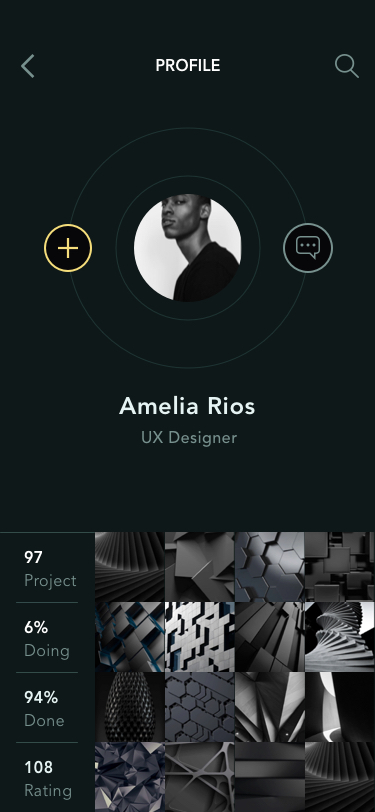
Text in this UI design:
UX Designer
Amelia Rios
97
Project
6%
Doing
94%
Done
108
Rating